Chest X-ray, PA view. Patient: 41 years old, sex M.
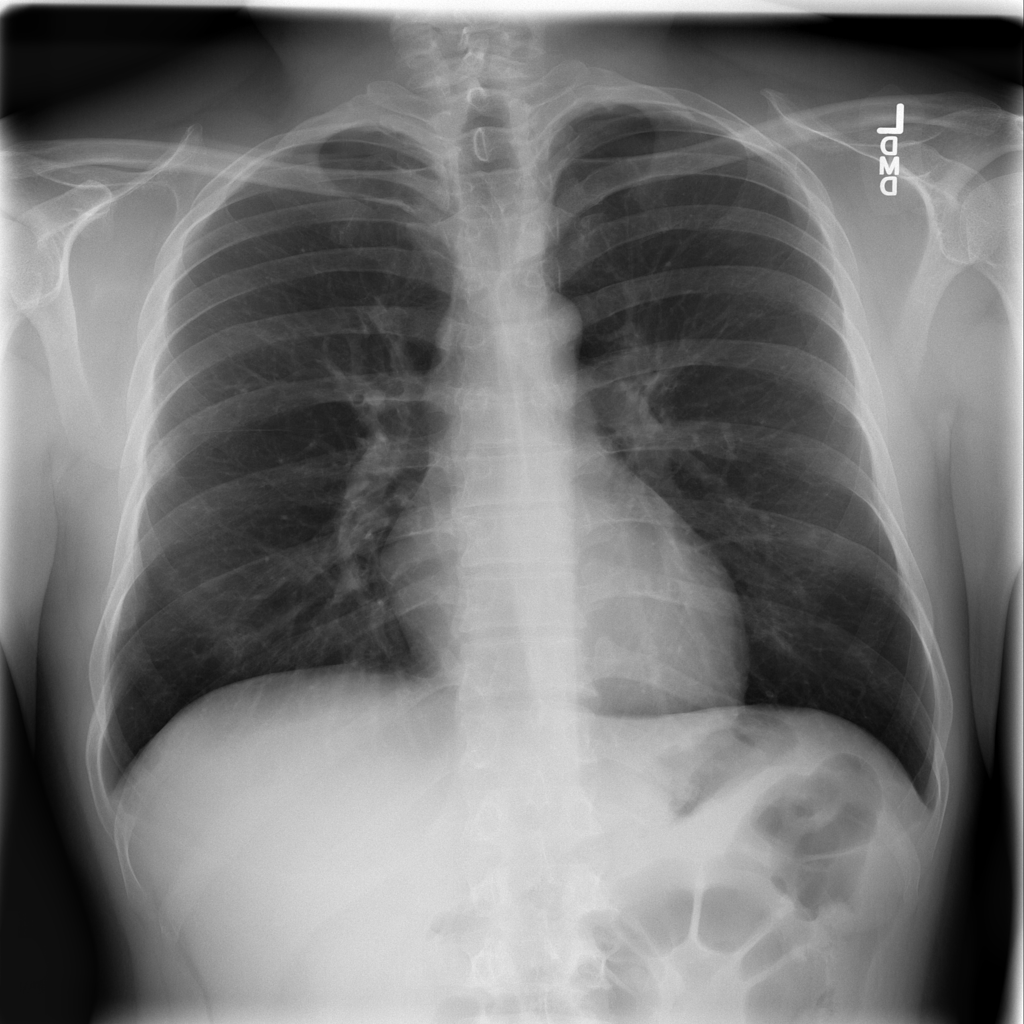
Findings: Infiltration